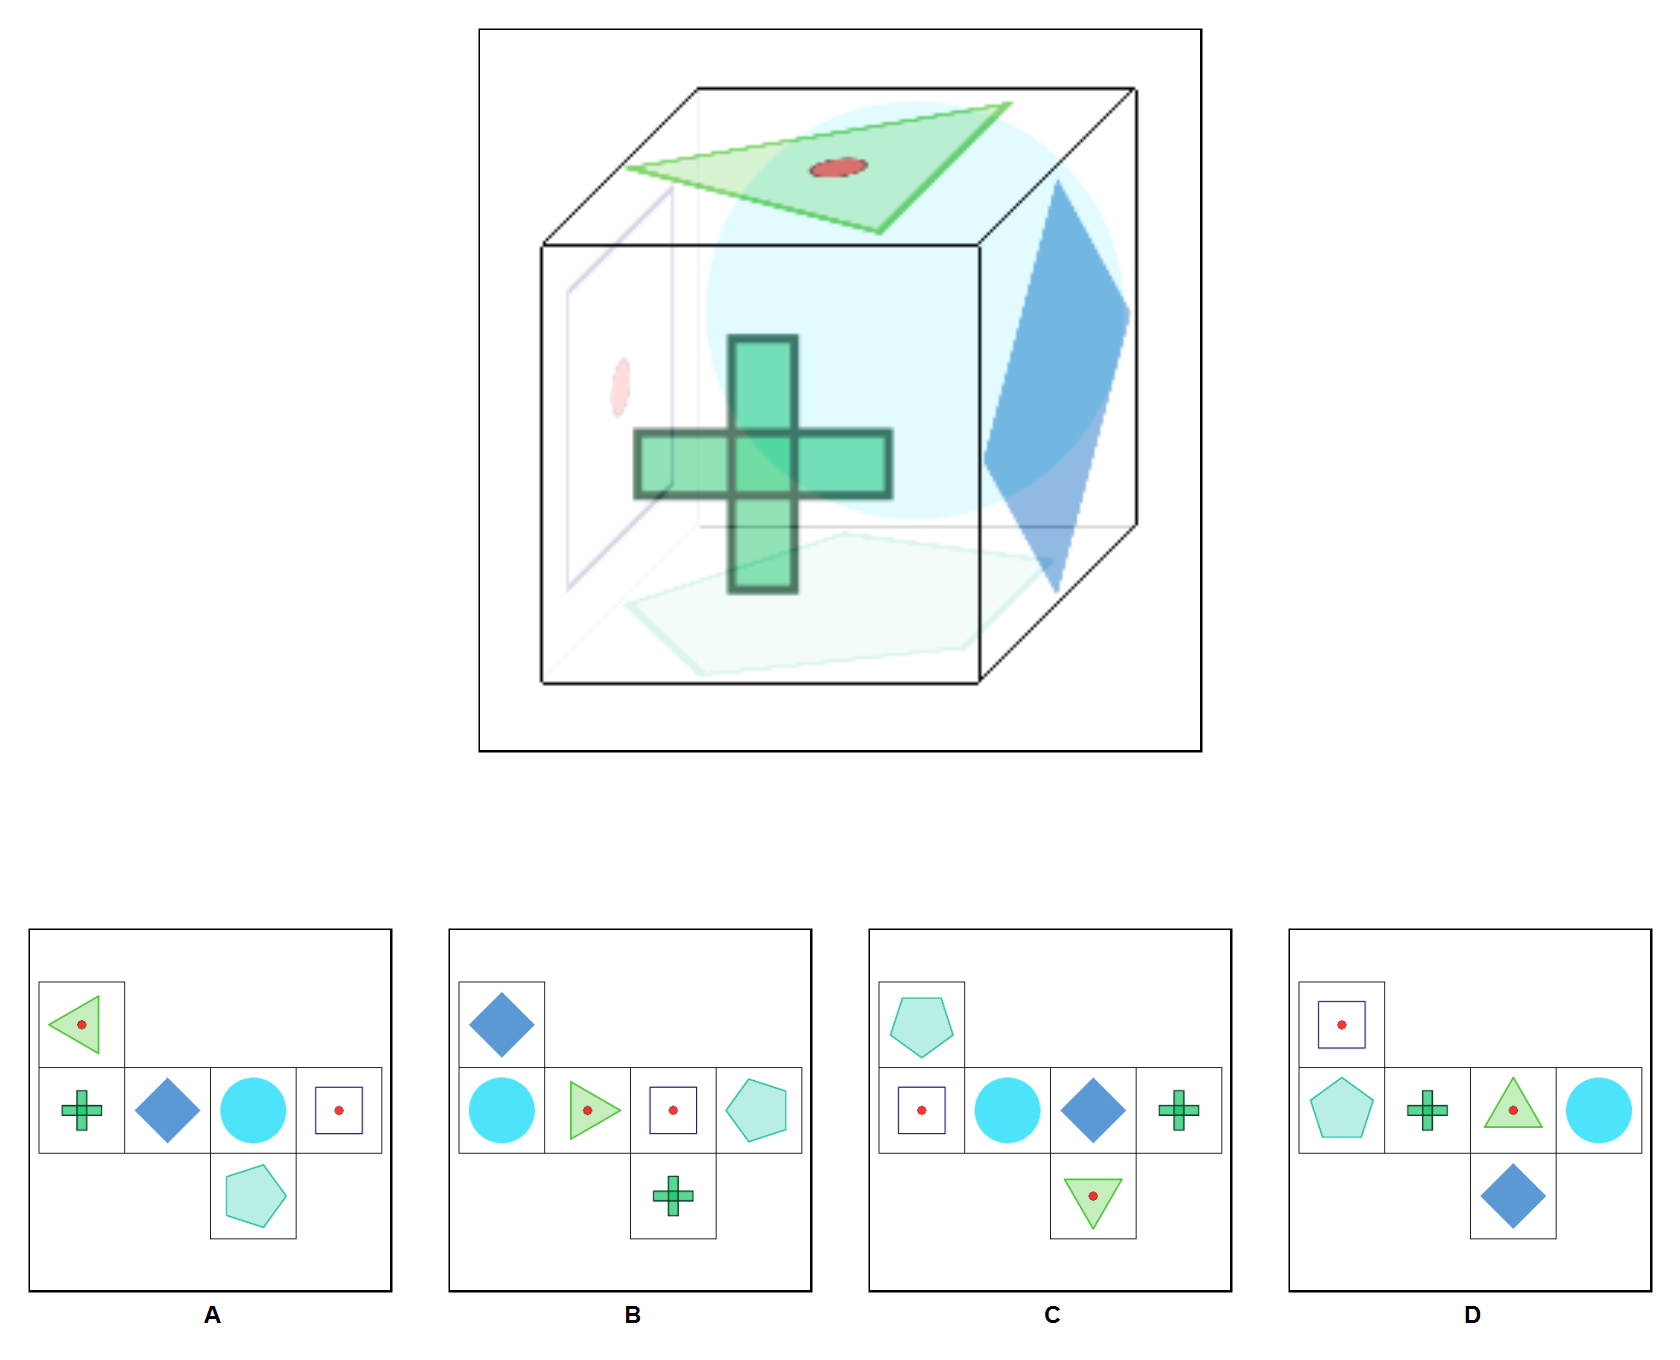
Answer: B